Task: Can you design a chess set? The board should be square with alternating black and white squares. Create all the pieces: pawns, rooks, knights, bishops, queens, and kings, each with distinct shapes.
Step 3848:
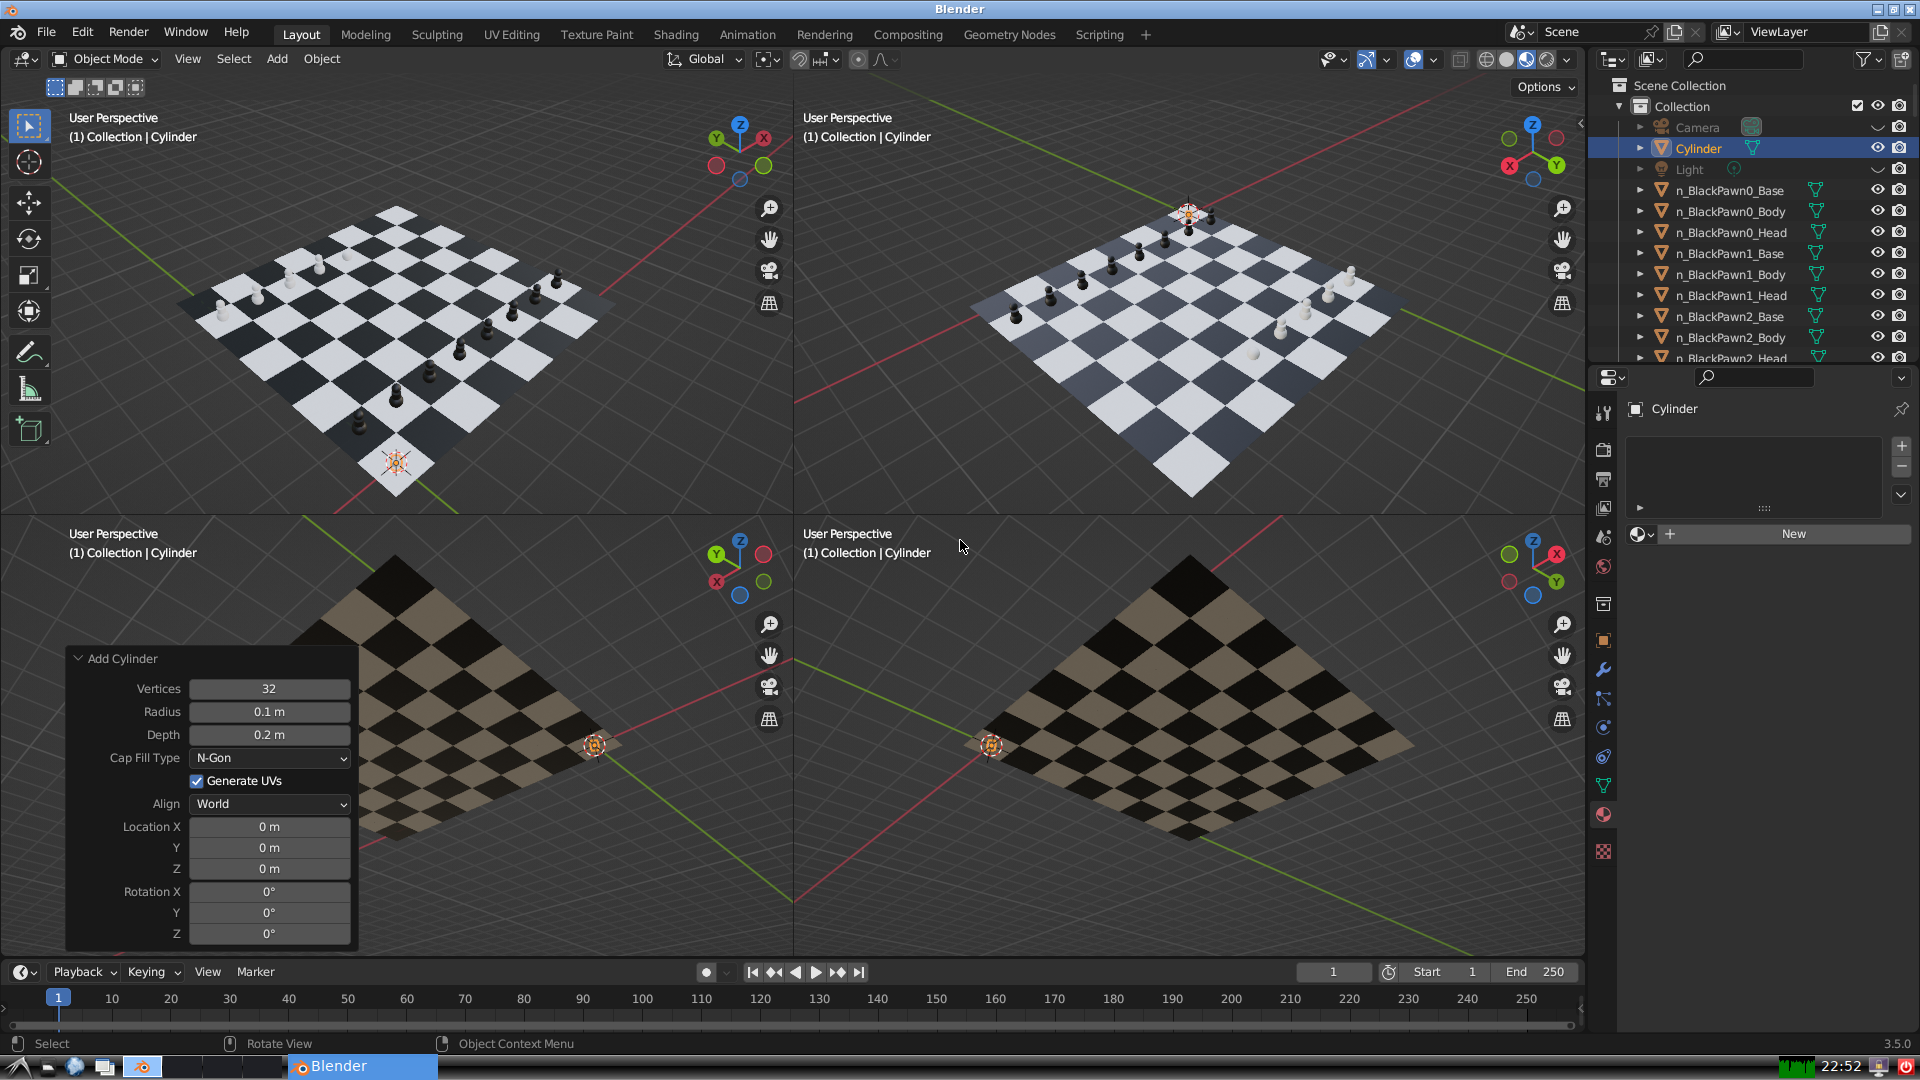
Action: {"key_press": ['Ctrl, Home']}